Interaction volume radius: 5 \u00c5
Interaction volume height: 15 \u00c5
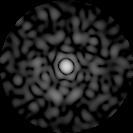
Disorder parameter: 0.7694